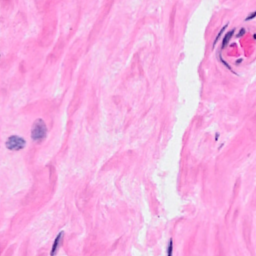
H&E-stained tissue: Breast